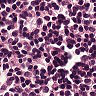
Metastatic tissue present: no